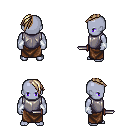
a pixel art fantasy rpg character, male body template, dark elf, purple skin, steel chest armor, robe skirt, white blonde long mohawk hairstyle, white cloth bracers, dagger, four views (front, back, left, right), 2x2 character sprite sheet, small pixel art, hard edges, no anti-aliasing